Question: I have a physical map (real world), for example, a little town map.
A "path" line is painted over the map, think about it like "you are here. here's how to reach the train station" :)
Now, let's suppose I can get an image of that scenario (likewise, coming from a photo).
An image that looks like:

My goal is not easy way out!
I want to
Is there a way to extract those red marks from the image?
Maybe using CoreGraphics? Maybe an external library?
It's not an objective C specific question, but I am working on Apple iOS.
I already worked with something similar, the face-recognition.
Now the answer I expect is: "What do you mean by PATH?"
Well, I really don't know, maybe a line (see above image) of a completely different color from the 'major' colors in the background.
Let's talk about it.
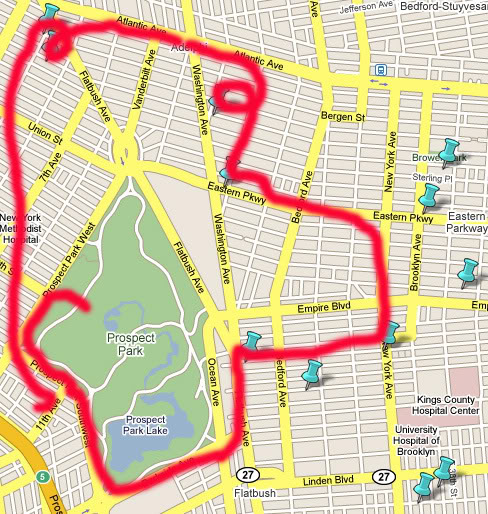
Answer: If you can use OpenCV then it becomes simpler. Here's a general method:
1. Separate the image into Hue, Saturation and Variation (HSV colorspace) Here's the OpenCV code: // Compute HSV image and separate into colors IplImage* hsv = cvCreateImage( cvGetSize(img), IPL_DEPTH_8U, 3 ); cvCvtColor( img, hsv, CV_BGR2HSV ); IplImage* h_plane = cvCreateImage( cvGetSize( img ), 8, 1 ); IplImage* s_plane = cvCreateImage( cvGetSize( img ), 8, 1 ); IplImage* v_plane = cvCreateImage( cvGetSize( img ), 8, 1 ); cvCvtPixToPlane( hsv, h_plane, s_plane, v_plane, 0 );
2. Deal with the Hue (h_plane) image only as it gives just the hue without any change in value for a lighter or darker shade of the same color
3. Check which pixels have Red hue (i think red is 0 degree for HSV, but please check the OpenCV values)
4. Copy these pixels into a separate image
I's strongly suggest using the OpenCV library if possible, which is basically made for such tasks.